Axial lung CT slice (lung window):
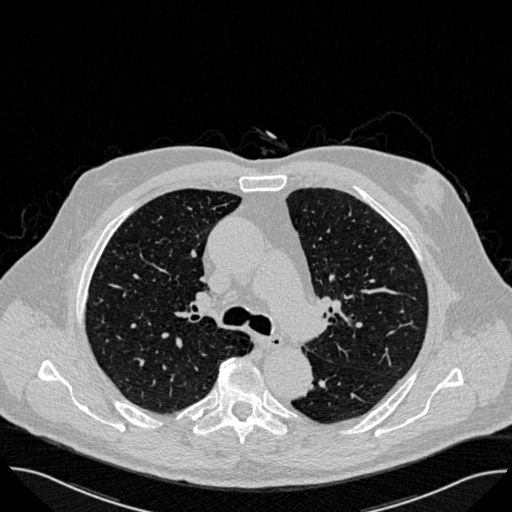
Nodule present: no